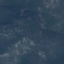
Land use / land cover: HerbaceousVegetation